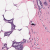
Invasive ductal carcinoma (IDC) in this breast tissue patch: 1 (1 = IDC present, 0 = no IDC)